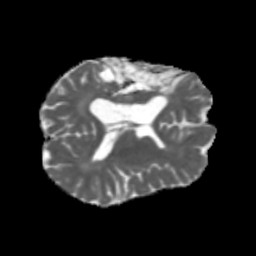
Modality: MD
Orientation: axial
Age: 42
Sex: male
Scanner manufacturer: siemens
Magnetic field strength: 3 T
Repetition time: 5.47 s
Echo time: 0.0854 s